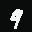
Label: 9